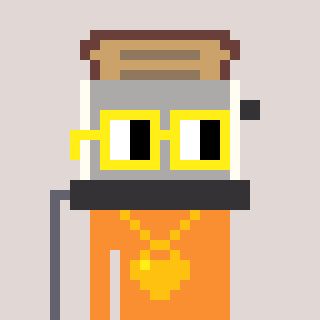
a pixel art character with square yellow glasses, a toaster-shaped head and a orange-colored body on a warm background